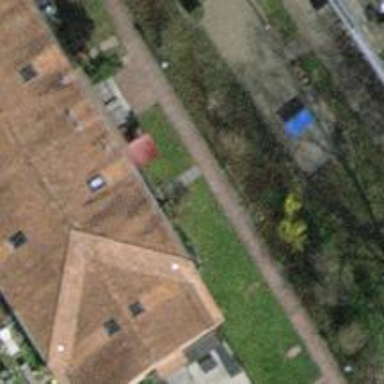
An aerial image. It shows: Gabled roofed house.